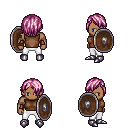
a pixel art fantasy rpg character, male body template, human, dark skin, brown sleeveless shirt, white pants, pink bangs hairstyle, leather bracers, metal boots, shield, four views (front, back, left, right), 2x2 character sprite sheet, small pixel art, hard edges, no anti-aliasing